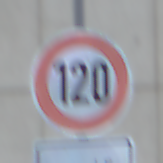
Verkehrszeichen: Geschwindigkeit120
Zusatzzeichen unten: ZeitangabenMitBeschraenkungAufWochentage8
Umgebung: Outdoor, Urban
Tageszeit: MorningAfternoon
Wetter: PartlyCloudy
Licht: Natural
Jahreszeit: NotSpecified
Kontrast: LowContrast